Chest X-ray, PA view. Patient: 11 years old, sex F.
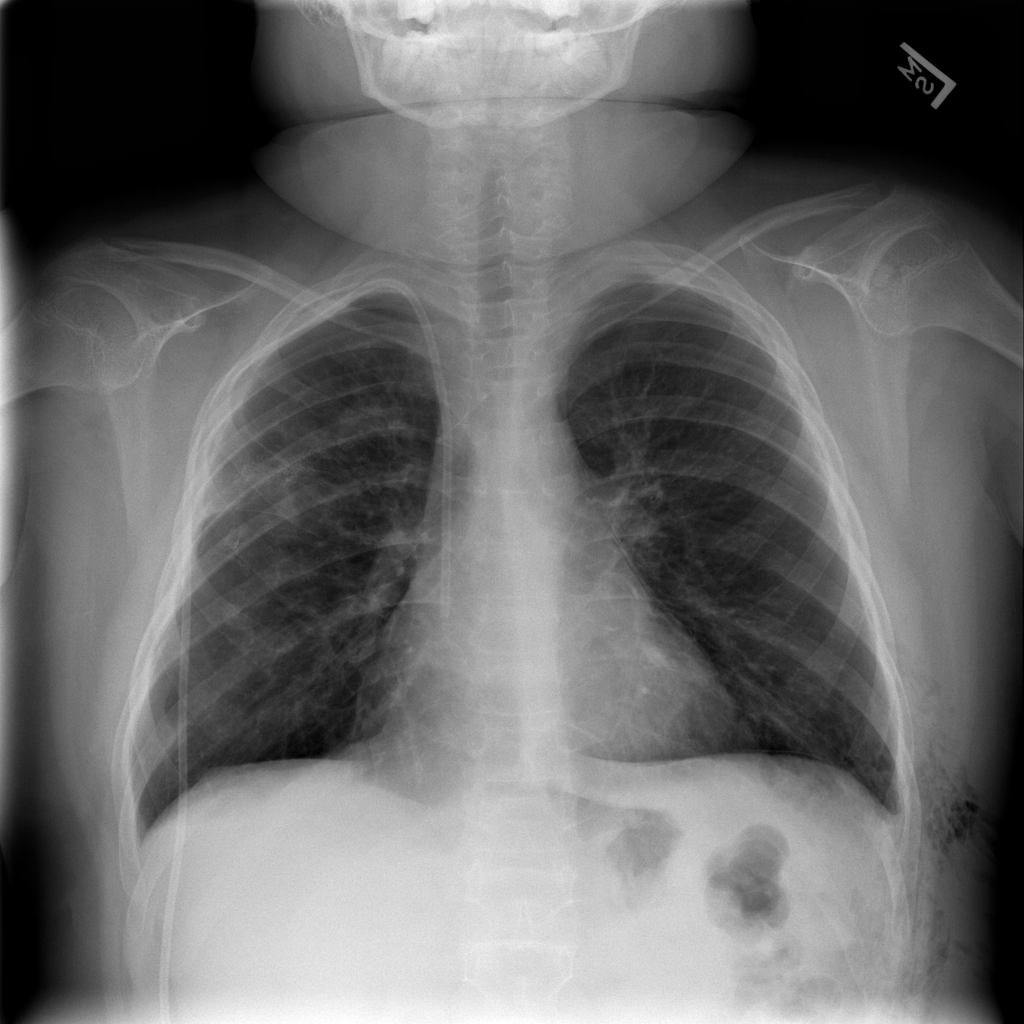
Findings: Pneumothorax